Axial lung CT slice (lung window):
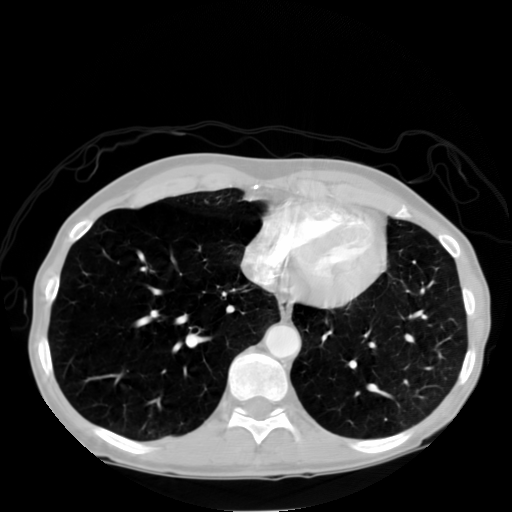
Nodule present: no